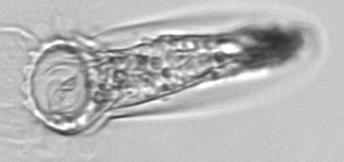
Label: Tintinnina